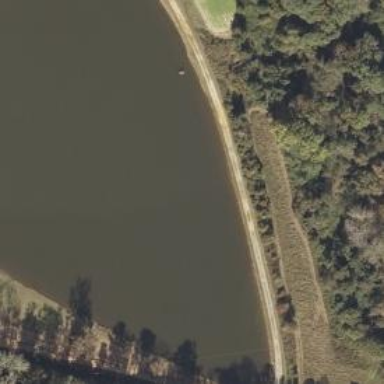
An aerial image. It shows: Dam along waterway.